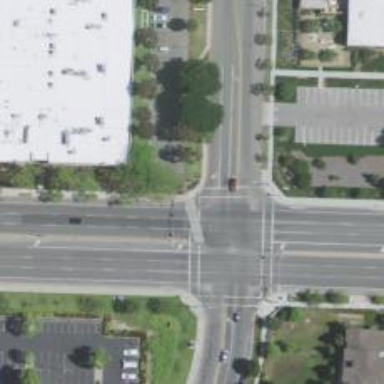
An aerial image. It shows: Footway crossing.